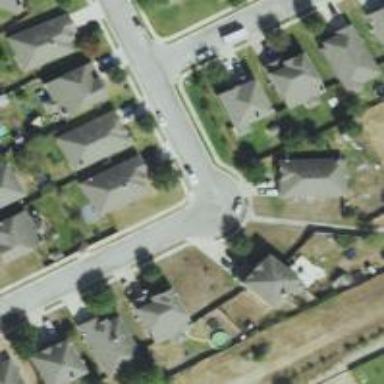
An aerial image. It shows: Residential road with separate asphalt sidewalk.